Question: Is there any way to increase code intellisense height on ASP.NET?

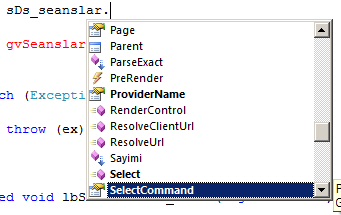
Answer: The intellisense pop-up window is resizable. It will let you increase the vertical height to display a maximum of 16 suggestions (and a minimum of 5). Once the pop-up is visible, hover your mouse over the bottom right corner and you will see the arrow cursor that indicates that you can click and drag to adjust the size of the pop-up.